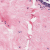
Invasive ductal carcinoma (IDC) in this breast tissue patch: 0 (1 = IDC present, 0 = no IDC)